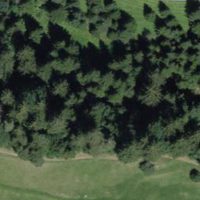
EUNIS habitat code: 44
Species observed at this site:
Echium vulgare
Populus tremula